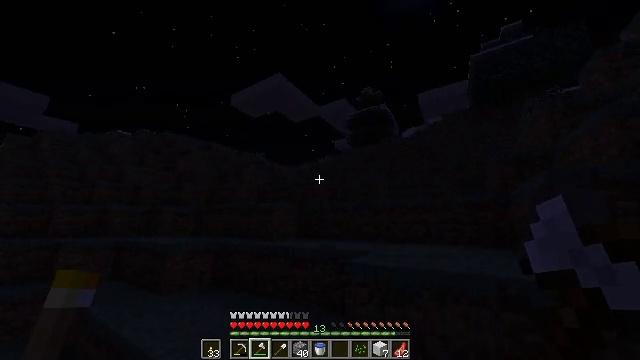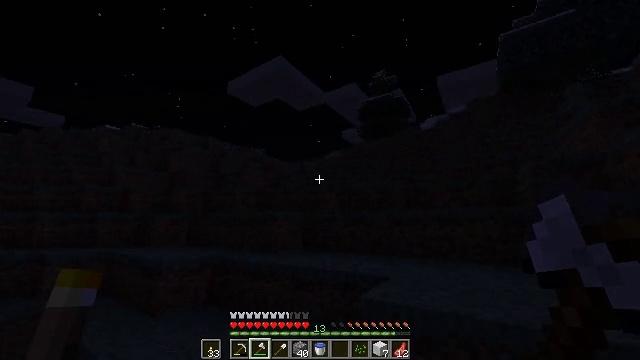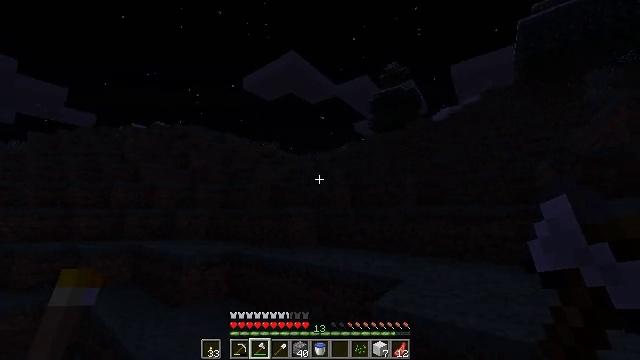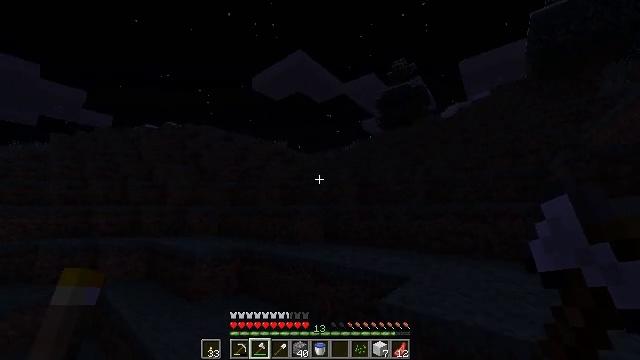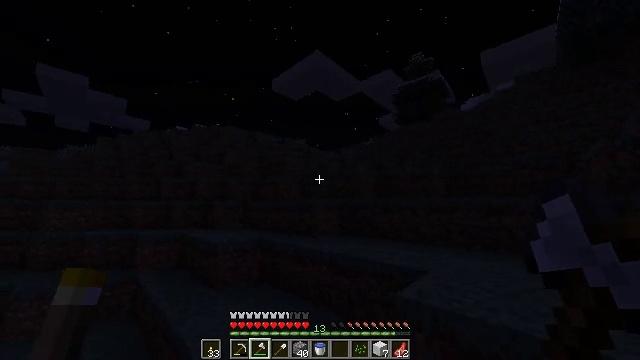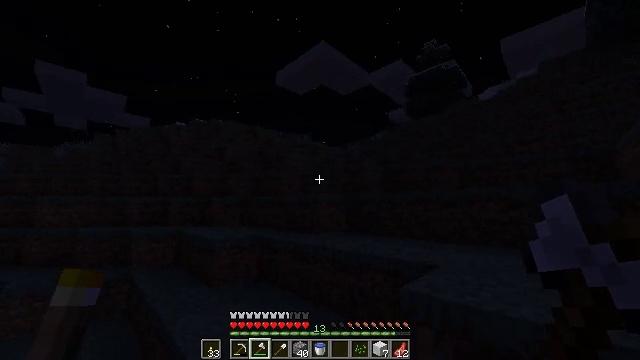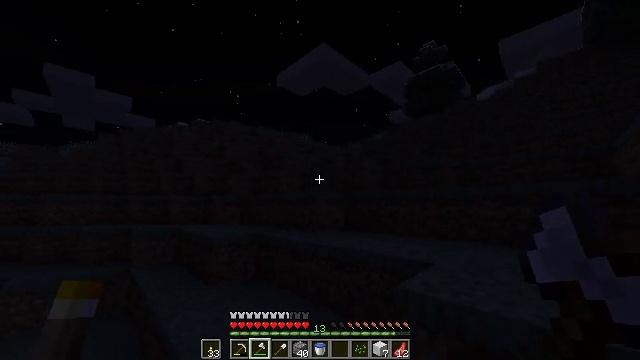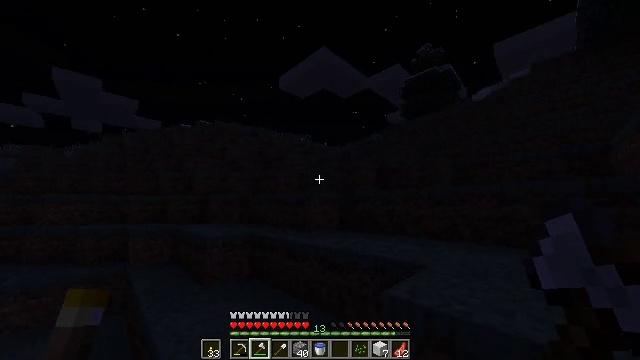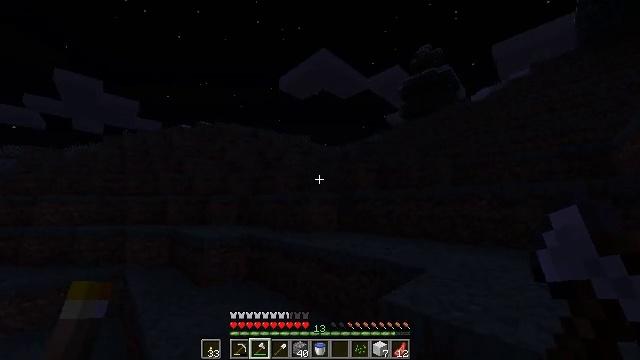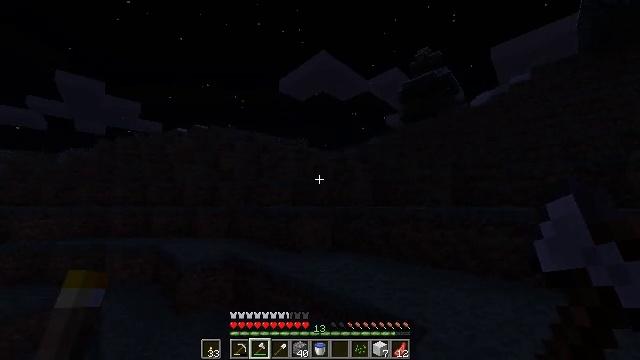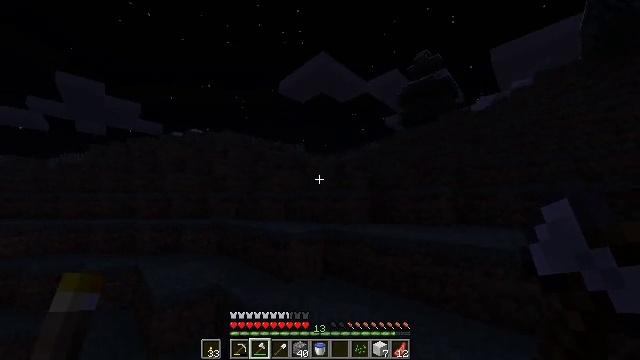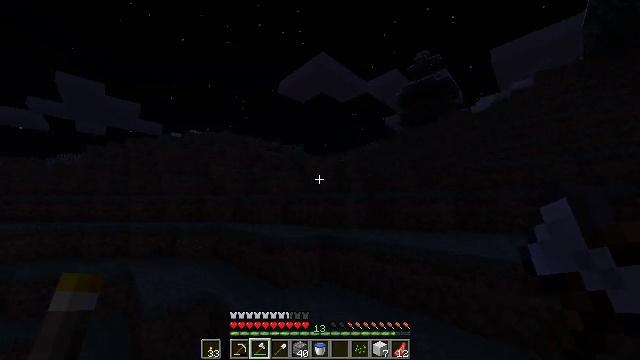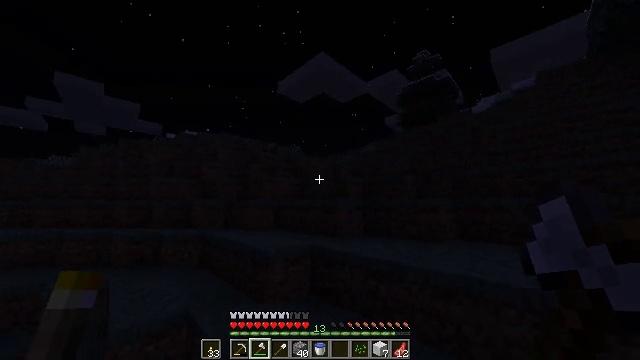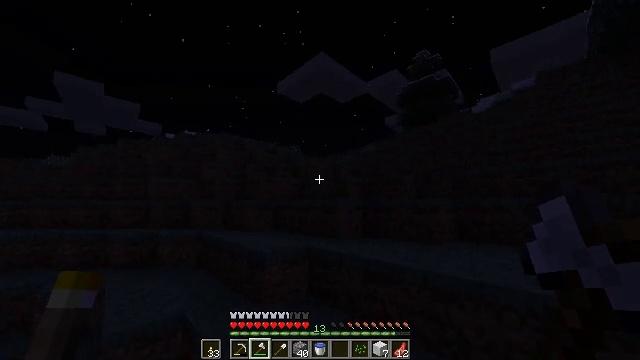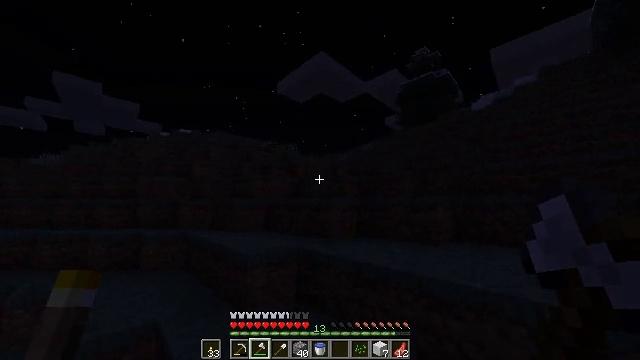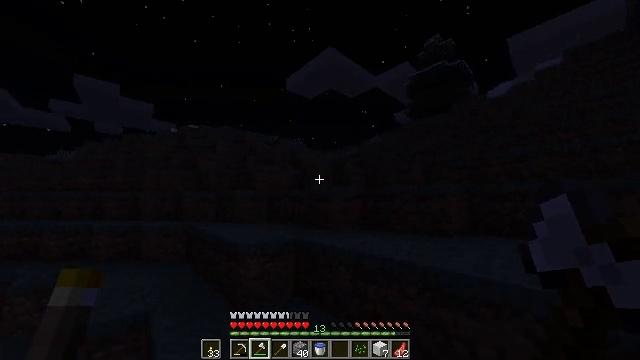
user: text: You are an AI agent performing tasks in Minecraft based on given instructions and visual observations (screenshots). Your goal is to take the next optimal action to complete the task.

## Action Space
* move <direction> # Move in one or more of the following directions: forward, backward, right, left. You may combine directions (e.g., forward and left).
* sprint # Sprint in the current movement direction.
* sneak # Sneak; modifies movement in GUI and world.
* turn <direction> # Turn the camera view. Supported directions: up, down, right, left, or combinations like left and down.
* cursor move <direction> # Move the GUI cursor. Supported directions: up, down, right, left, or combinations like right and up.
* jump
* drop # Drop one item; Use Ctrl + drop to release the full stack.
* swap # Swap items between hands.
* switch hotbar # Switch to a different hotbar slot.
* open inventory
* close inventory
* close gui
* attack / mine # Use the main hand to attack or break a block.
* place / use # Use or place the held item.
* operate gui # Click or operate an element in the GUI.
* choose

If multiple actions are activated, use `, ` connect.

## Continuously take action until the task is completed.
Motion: motion action
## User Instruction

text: Break the hay block to collect it.
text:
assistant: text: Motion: move forward and move right, sprint, turn left and down, jump
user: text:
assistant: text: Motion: move forward and move right, sprint, turn left and down, jump
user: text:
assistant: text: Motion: move forward and move right, sprint, turn left, jump
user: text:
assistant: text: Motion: move forward and move right, sprint, turn left, jump
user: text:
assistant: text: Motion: move forward and move right, sprint, turn left, jump
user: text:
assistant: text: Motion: move forward and move right, sprint, jump
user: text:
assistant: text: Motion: move forward and move right, sprint, jump
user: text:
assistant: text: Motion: move forward and move right, sprint, jump
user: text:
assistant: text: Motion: move forward and move right, sprint, jump
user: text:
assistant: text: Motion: move forward and move right, sprint, jump
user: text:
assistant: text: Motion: move forward and move right, sprint, jump
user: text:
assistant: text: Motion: move forward and move right, sprint, jump
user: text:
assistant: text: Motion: move forward and move right, sprint, jump
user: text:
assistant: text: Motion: move forward and move right, sprint, jump
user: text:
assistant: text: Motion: move forward, sprint, turn left, jump
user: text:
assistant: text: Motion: move forward, sprint, turn left and down, jump
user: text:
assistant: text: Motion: move forward, sprint, turn left and down, jump
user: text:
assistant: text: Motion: move forward, sprint, turn left, jump
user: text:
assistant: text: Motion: move forward, sprint, turn left and down, jump
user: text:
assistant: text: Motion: move forward, sprint, turn left and down, jump
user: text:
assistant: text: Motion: move forward, sprint, turn left, jump
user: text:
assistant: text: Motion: move forward, sprint, jump
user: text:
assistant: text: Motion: move forward and move right, sprint, jump
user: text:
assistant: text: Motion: move forward and move right, sprint, jump
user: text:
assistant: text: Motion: move forward and move right, sprint, jump
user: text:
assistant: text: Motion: move forward and move right, sprint, jump
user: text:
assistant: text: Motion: move forward, sprint, jump
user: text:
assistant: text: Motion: move forward, sprint, jump
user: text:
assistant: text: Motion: move forward, sprint, turn left and up, jump
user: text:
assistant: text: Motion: move forward, sprint, turn left and up, jump